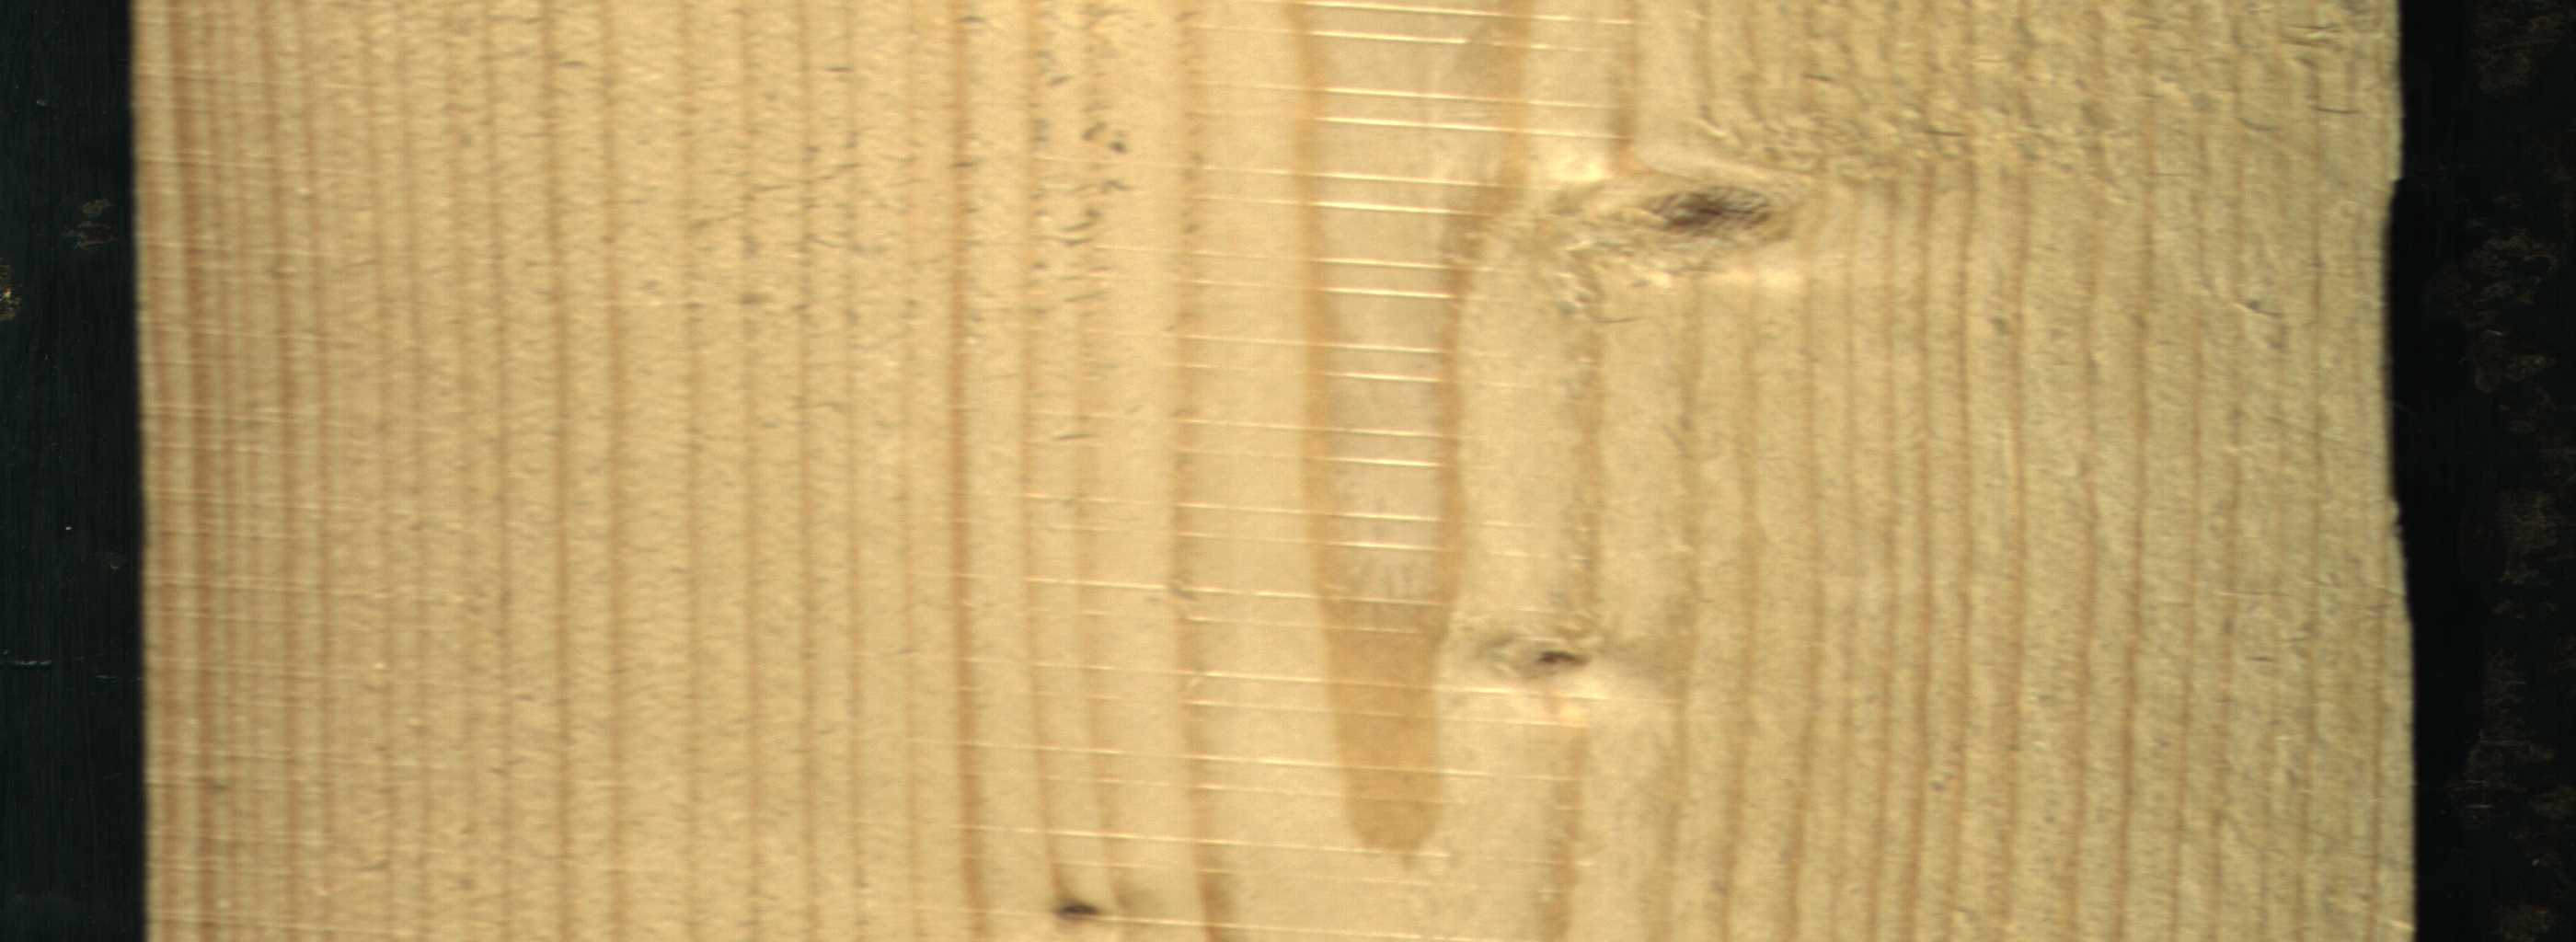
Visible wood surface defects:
Live_Knot
Live_Knot
Live_Knot